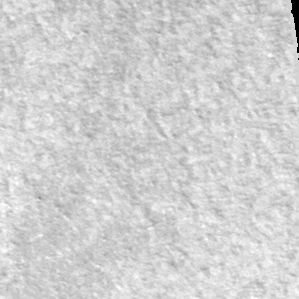
Label: frost